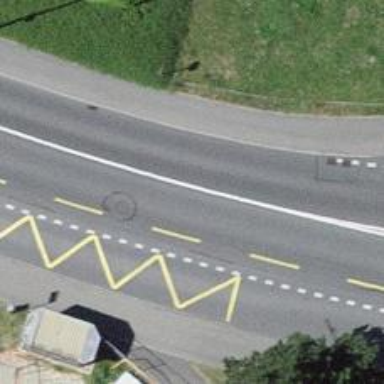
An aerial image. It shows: Bus stop with stop position for public transport.